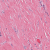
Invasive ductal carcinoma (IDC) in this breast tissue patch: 1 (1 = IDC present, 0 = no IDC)